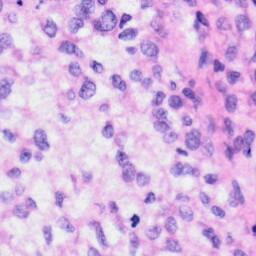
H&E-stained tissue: Liver